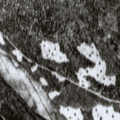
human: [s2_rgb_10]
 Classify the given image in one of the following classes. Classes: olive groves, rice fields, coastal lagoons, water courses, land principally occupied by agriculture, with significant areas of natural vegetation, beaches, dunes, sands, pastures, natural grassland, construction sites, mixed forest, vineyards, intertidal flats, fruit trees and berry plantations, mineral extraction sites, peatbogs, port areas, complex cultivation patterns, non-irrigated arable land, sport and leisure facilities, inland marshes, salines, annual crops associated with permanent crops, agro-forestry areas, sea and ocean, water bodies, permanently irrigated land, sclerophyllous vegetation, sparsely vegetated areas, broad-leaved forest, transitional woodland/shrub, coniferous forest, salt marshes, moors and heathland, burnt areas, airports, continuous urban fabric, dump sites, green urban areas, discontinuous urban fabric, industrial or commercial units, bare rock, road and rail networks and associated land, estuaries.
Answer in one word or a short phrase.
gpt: coniferous forest, transitional woodland/shrub